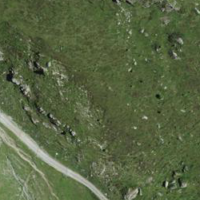
EUNIS habitat code: 26
Species observed at this site:
Arnica montana
Campanula barbata